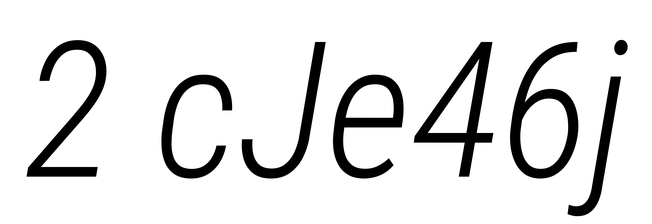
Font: Roboto-Italic_Condensed_Light_Italic